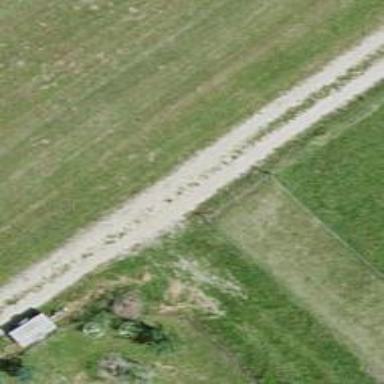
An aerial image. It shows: Gravel track with grade 2 tracktype.